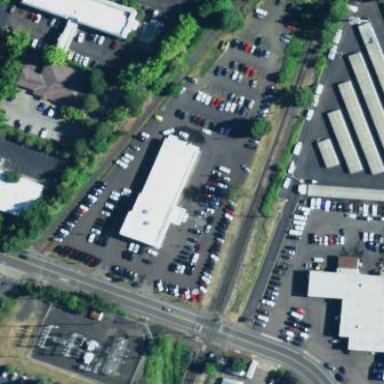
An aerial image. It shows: Car repair shop.